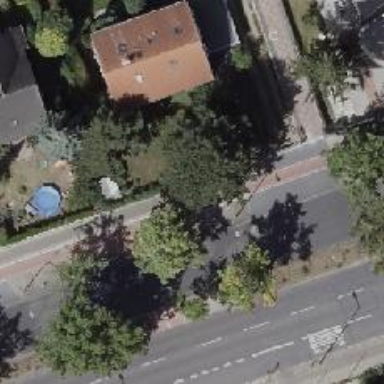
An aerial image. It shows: Sidewalk.